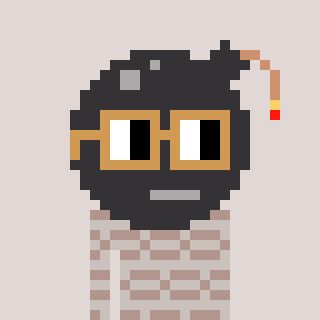
a pixel art character with square brown glasses, a bomb-shaped head and a foggrey-colored body on a warm background